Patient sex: M
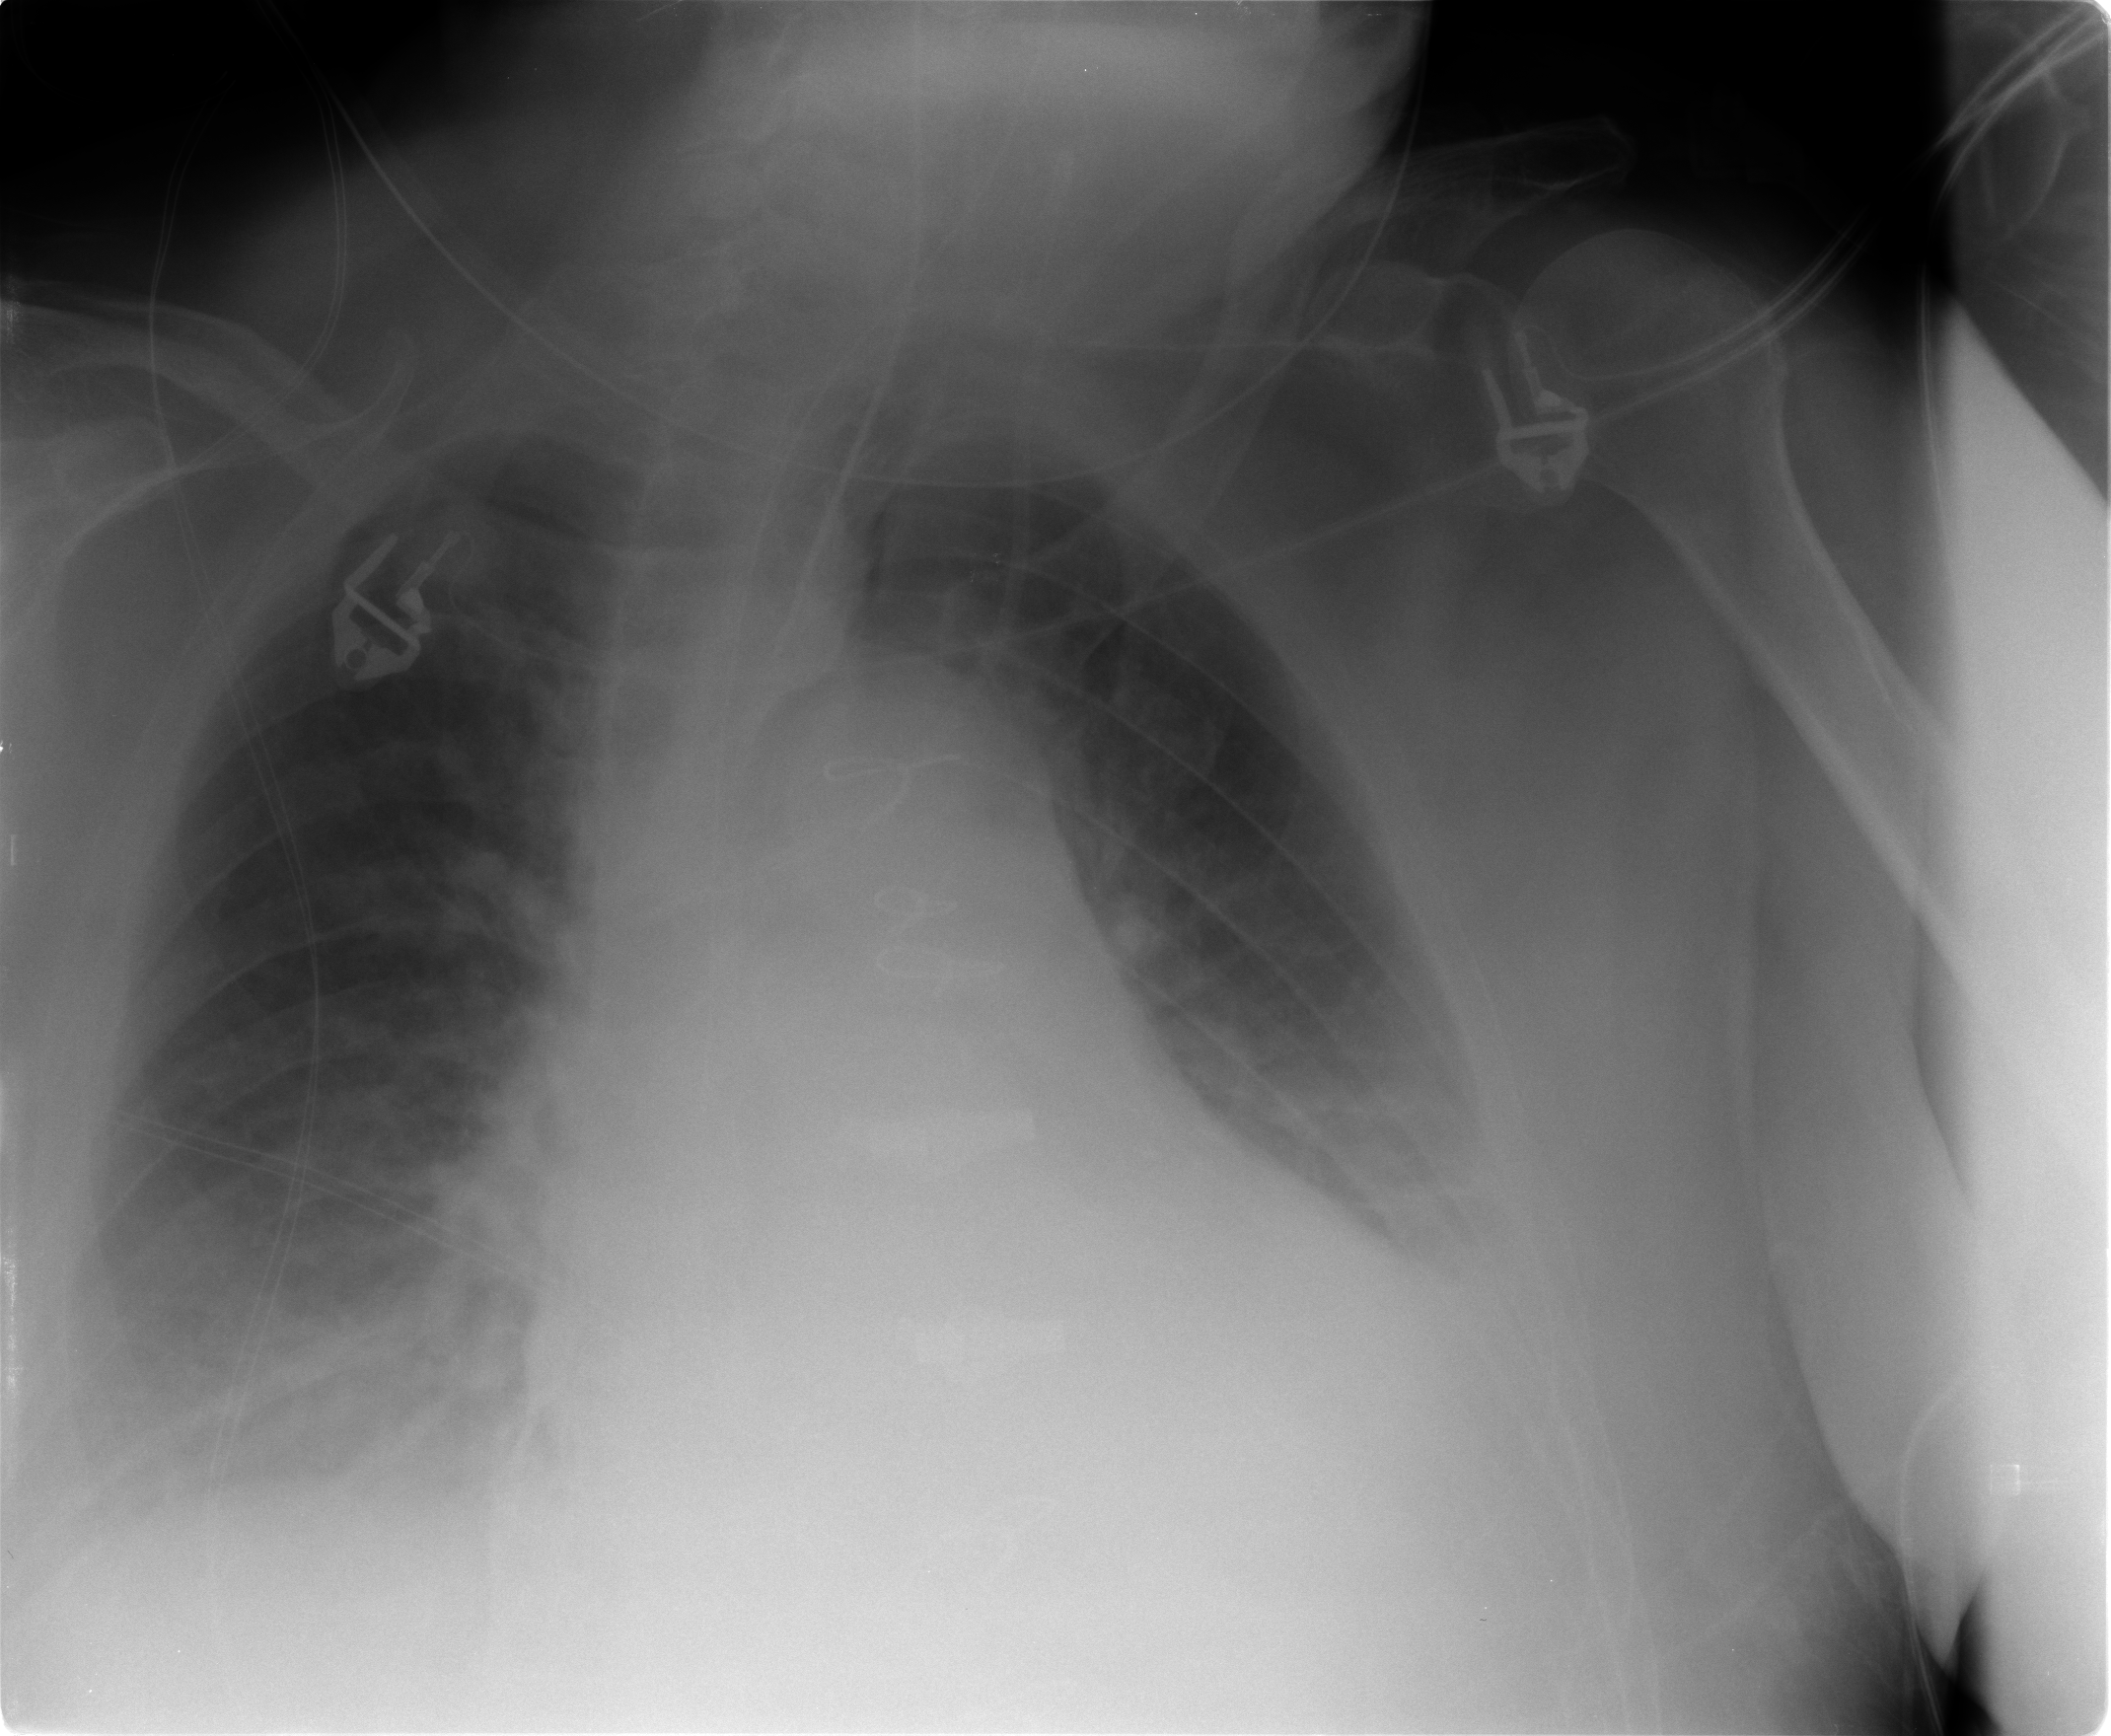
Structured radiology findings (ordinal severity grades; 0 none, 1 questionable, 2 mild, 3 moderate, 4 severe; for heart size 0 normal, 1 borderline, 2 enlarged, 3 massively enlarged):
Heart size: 3
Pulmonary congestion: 3
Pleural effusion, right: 3
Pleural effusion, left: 3
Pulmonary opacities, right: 0
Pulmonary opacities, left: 1
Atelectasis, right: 2
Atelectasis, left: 3